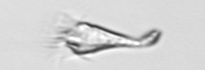
Label: Paratontonia_gracillima